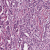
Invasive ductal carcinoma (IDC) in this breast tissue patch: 1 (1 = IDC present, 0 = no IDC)